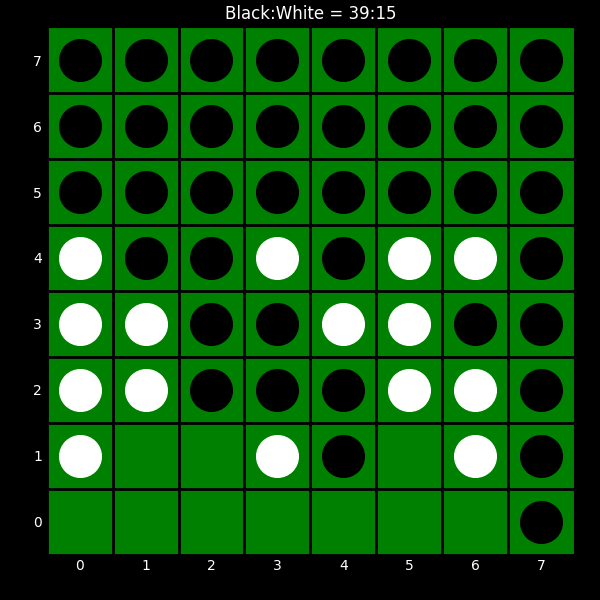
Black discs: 39
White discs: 15